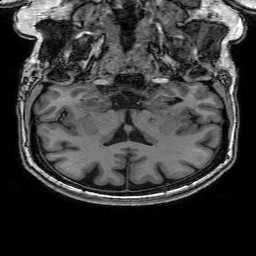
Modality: T1w
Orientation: sagittal
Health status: healthy
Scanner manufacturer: philips
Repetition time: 0.007616 s
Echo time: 0.00351 s